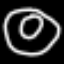
Label: donut